Question: I'm writing a program to do some statistical analysis on data imported from a 'csv' file or database. I can get the data loaded into a 'jTable' and displayed but I'm struggling with the next step.
I would like to be able to click on a column heading and have the summary stats for the contents of the column displayed in a label in a panel to the side of the 'jTable' (see image).

Can anyone suggest methods to look at or example code for similar projects? Any help would be appreciated.
EDIT:
I'm doing this in netbeans. Usually in netbeans I just click on the component in design mode and add a listener by right clicking and then filling in the code on the source tab. However, I'm not sure how to add a listener to a table or header when it's not visible in the design tab.
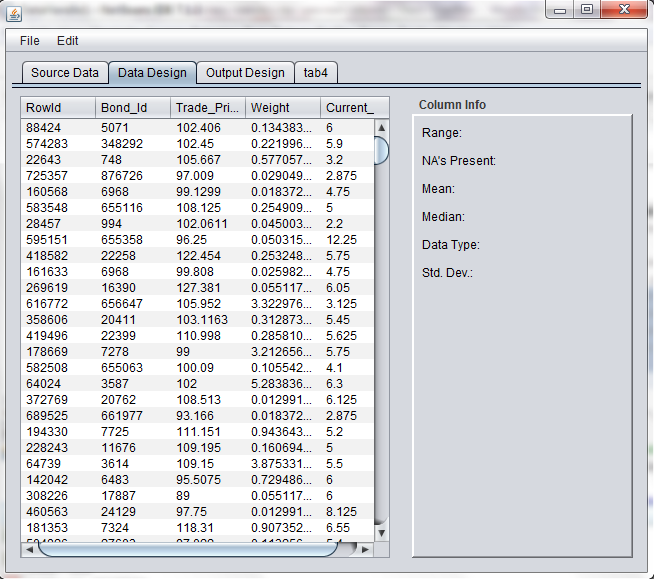
Answer: So, the problem has two parts:-
1. The event handler to execute when the column is selected.
2. The code to get the summary.
For the first one (event handler), you could refer to @Jeffrey's answer. For the summary part you could write a method like this:
'''
/* Method to return values in a column of JTable as an array */
public Object[] columnToArray(JTable table, int columnIndex){
// get the row count
int rowCount = table.getModel().getRowCount();
// declare the array
Object [] data = new Object[rowCount];
// fetch the data
for(int i = 0; i < rowCount; i++){
data[i] = table.getModel().getValueAt(i, columnIndex);
}
return(data);
}
'''
Call this method from inside the event handler like this:
'''
public void columnSelectionChanged(ListSelectionEvent e) {
//assuming single column is selected
Object[] data = columnToArray(table,table.getSelectedColumn());
/* type cast if using specific data type. for eg:
* Integer[] data = (Integer[]) columnToArray(table,table.getSelectedColumn());
*/
// other functions to create the summary
}
'''
The object array could be used to compute the summary you require, like finding the range, Standard deviation, etc. Those should be trivial. Remember to typecast the Object array in the calling method.